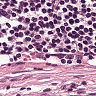
Metastatic tissue present: no